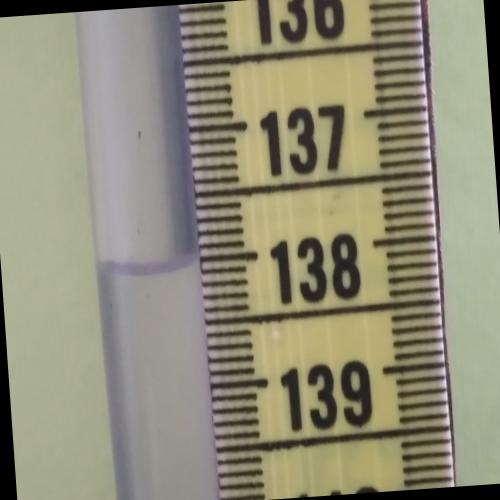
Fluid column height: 138.0 cm